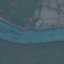
Label: River